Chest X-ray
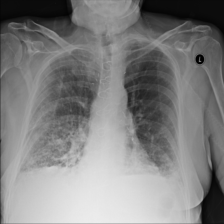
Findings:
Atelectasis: negative
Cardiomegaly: negative
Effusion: negative
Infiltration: negative
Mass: negative
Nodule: negative
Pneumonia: negative
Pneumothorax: negative
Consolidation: negative
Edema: negative
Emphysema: negative
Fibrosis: negative
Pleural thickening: negative
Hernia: negative